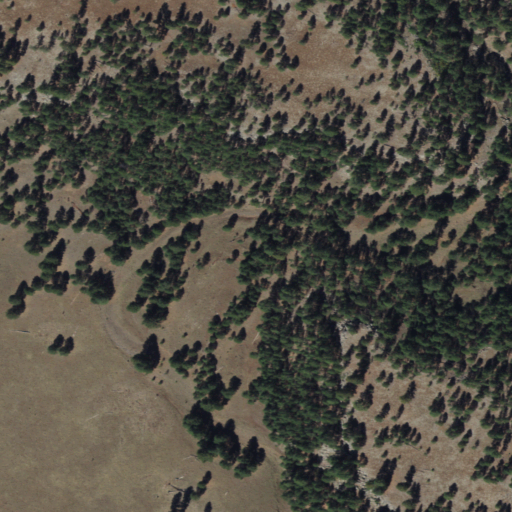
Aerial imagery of valley in Arizona named Bargaman Draw containing evergreen forest, shrub, and grassland